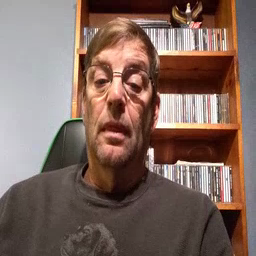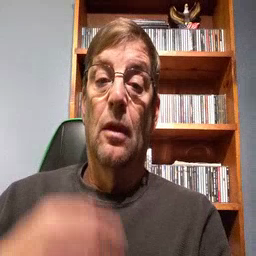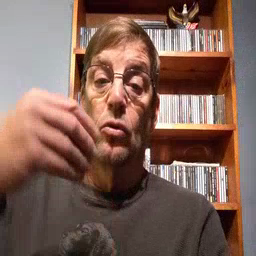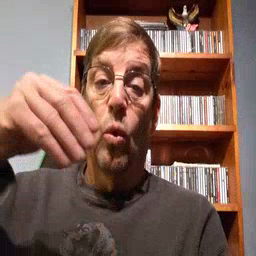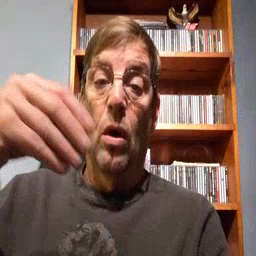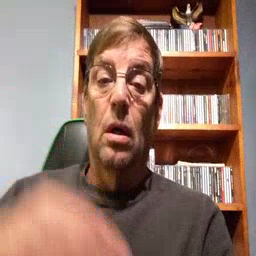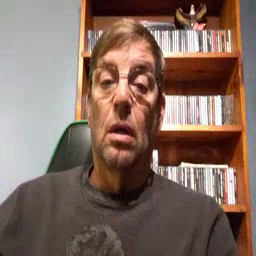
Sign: store